Question: I'm trying to use <URL> font on my web.
It's in Lithuanian language, but it's not the point, the point is, that on google fonts previewer I can see characters beautifully, but on my site some specific symbols gets some nasty look.

Maybe anyone knows how can I solve this, I say, issue?
P.S. Or recommend me some other standard very light font which I could use ...
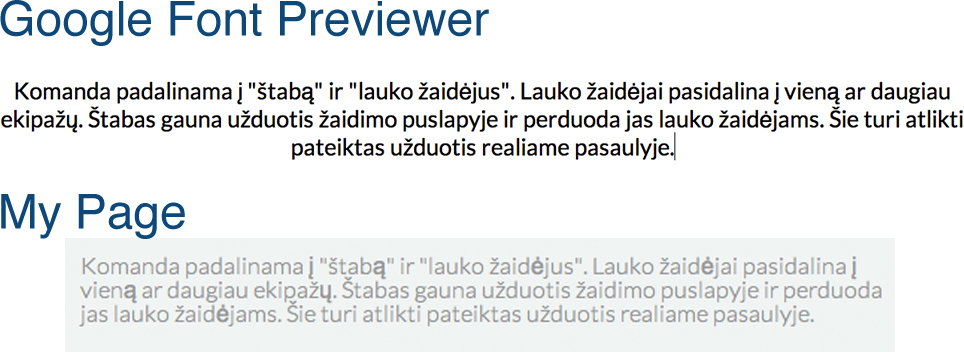
Answer: Those glyphs are not in the font. The standard fallback font of 'serif' should be making it obvious; here's what I see (using a pangram from Wikipedia):

If you download the font and look inside (using Font Book on Mac, or something like FontForge), you can see which glyphs are present or absent. To fix this, I would enter the characters you need into the previewer.
A quick selection of sans-serif fonts which contain the glyphs you need:
- <URL>- - -
Calibri appears to be a decent match for Lato, so you might use 'font-family: Calibri, sans-serif;' (without embedding anything at all).